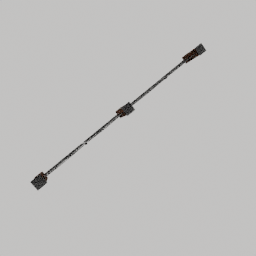
Label: architecture